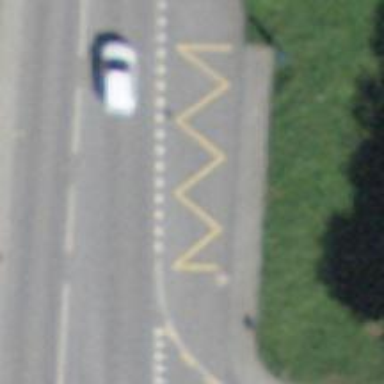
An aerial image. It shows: Bus stop with platform for public transport.